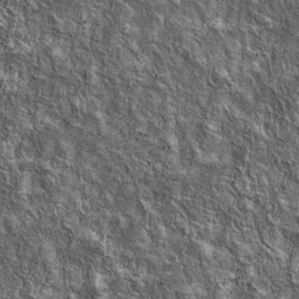
Label: non_frost